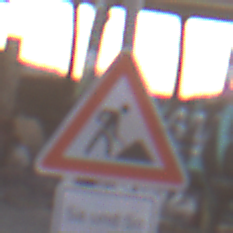
Verkehrszeichen: Arbeitsstelle
Zusatzzeichen unten: ZeitangabenMitBeschraenkungAufWochentage8
Umgebung: Outdoor, Suburban
Tageszeit: SunriseSunset
Wetter: PartlyCloudy
Licht: Natural
Jahreszeit: NotSpecified
Kontrast: LowContrast